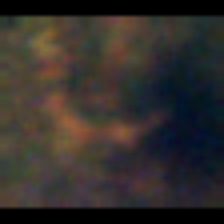
Taxon: Unknown_full_image
Group: Unknown